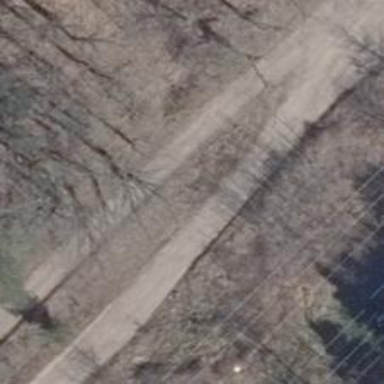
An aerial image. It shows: Track with very rough surface.